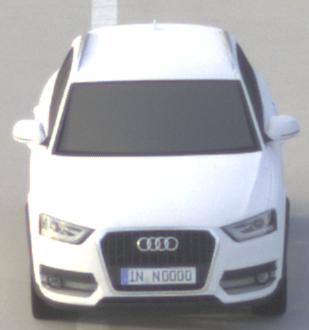
Make: Audi
Model: Q3 1.4 TFSI
Detailed model: Q3 (8U)
Model produced from: 2013/07
Model produced until: 2014/10
Doors: 5
Color: white
Road condition: dry road
Daytime: morning or afternoon
Contrast: medium contrast